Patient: sex M, age 49
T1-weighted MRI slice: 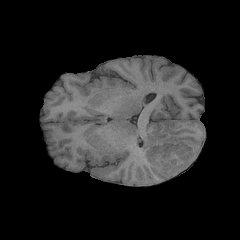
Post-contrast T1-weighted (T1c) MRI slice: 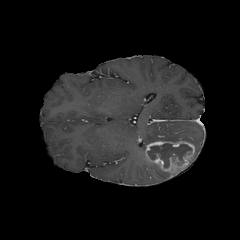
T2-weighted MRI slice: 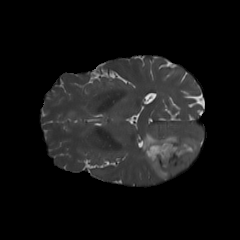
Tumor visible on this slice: yes
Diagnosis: Glioblastoma, IDH-wildtype
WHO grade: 4